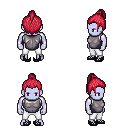
a pixel art fantasy rpg character, male body template, dark elf, purple skin, steel chest armor, white pants, ruby red short topknot hairstyle, ghillies, four views (front, back, left, right), 2x2 character sprite sheet, small pixel art, hard edges, no anti-aliasing